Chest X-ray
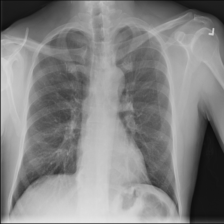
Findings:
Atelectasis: negative
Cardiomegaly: negative
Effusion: negative
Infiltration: negative
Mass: negative
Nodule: positive
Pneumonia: negative
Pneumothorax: negative
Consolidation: negative
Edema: negative
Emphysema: negative
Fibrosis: negative
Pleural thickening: negative
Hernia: negative